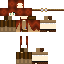
A female human skin with medium skin, wearing brown long hair dressed in a blue hoodie and black pants, featuring a closed mouth.